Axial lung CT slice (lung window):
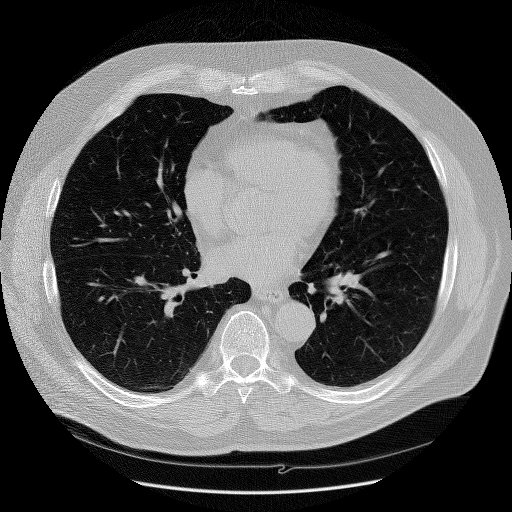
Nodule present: no